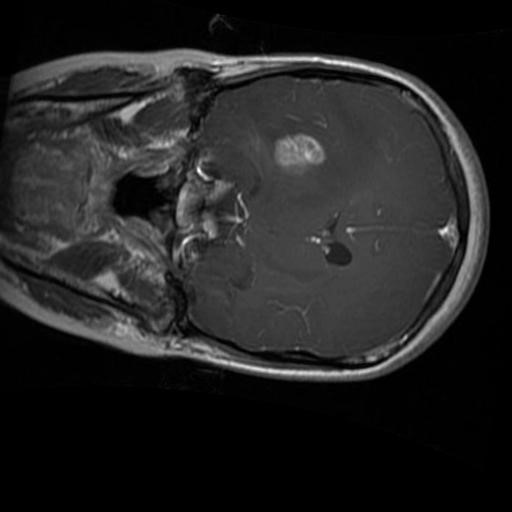
Label: brain_glioma